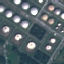
Land use / land cover class: Industrial